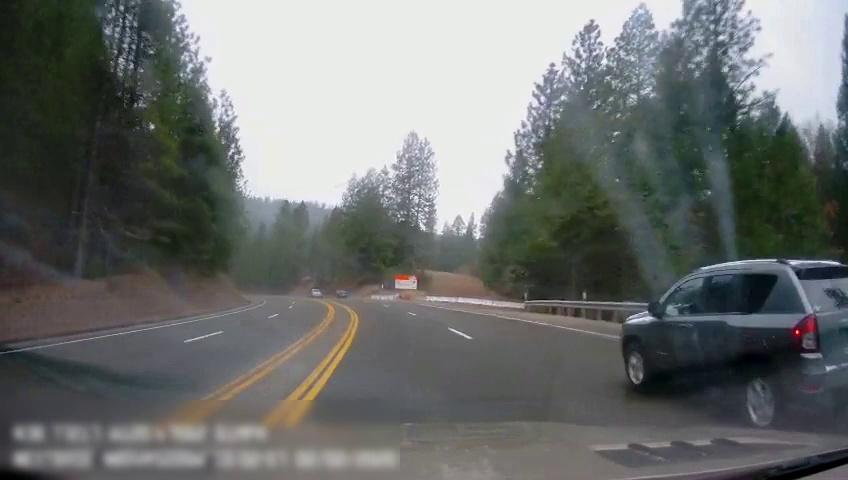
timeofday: Day
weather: Cloudy
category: Drivable Space
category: Vehicles | Car
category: Vehicles | Car
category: Vehicles | Car
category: Lanes | Alternate Lane
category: Lanes | Alternate Lane
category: Lanes | Alternate Lane
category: Lanes | Current Lane
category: Lanes | Current Lane
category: Lanes | Alternate Lane